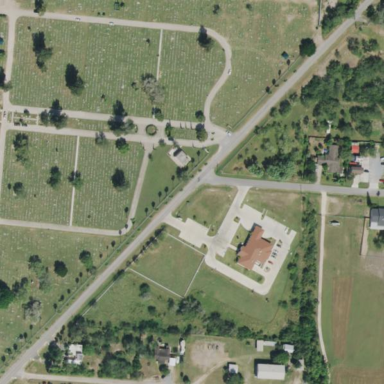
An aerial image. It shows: Cemetery.